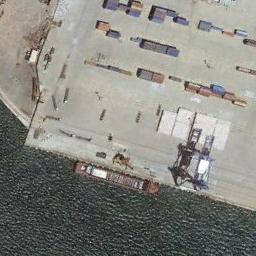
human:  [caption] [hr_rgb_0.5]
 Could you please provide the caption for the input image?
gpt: The cargo ship is docked at the container terminal and the water is deep blue .

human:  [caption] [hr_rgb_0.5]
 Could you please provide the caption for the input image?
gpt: There is a ship in the green water on the shore .

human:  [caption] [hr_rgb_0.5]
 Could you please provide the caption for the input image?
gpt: There are many containers in the dock beside the ship .

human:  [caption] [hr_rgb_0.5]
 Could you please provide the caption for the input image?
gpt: An orange-red general cargo ship docked at the dock with many cargoes .

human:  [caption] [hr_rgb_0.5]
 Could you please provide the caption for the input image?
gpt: The ship is at the harbor with some cargos .